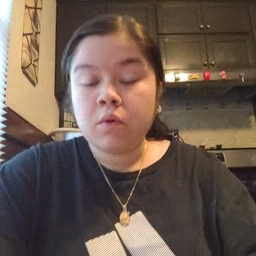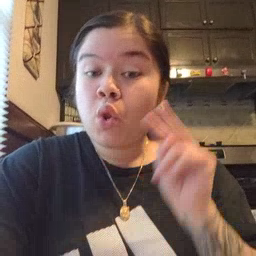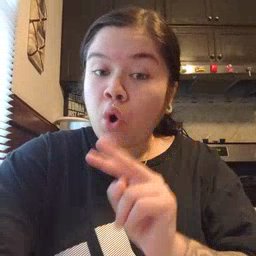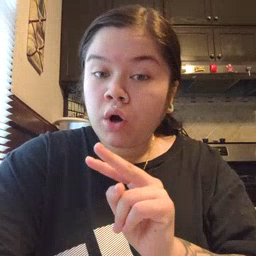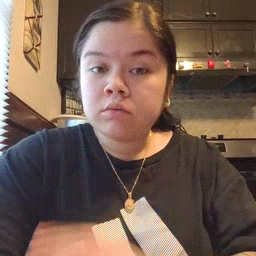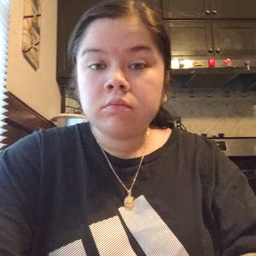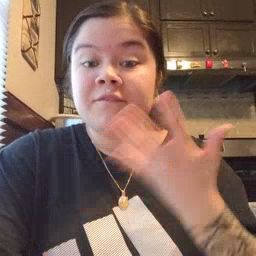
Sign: look